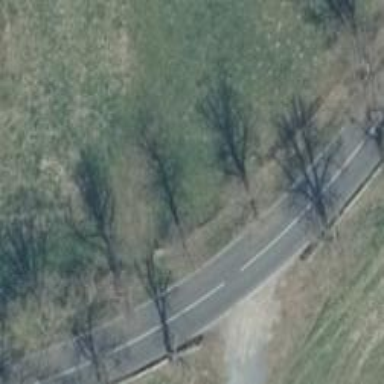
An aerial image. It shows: Row of deciduous broadleaved trees.